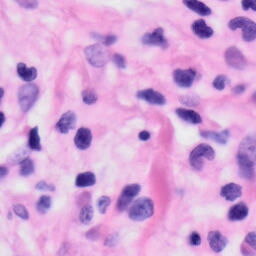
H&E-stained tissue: Skin